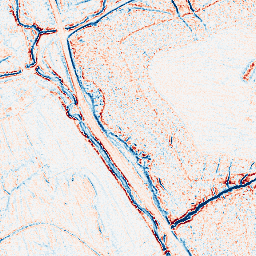
Category: edge_preserving
Decomposition family: anisotropic_diffusion
Decomposition parameters: iterations: 10
kappa: 10
gamma: 0.05
Upsampling method: bilinear
Upsampling parameters: scale: 4
Upsampling scale: 4